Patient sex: M
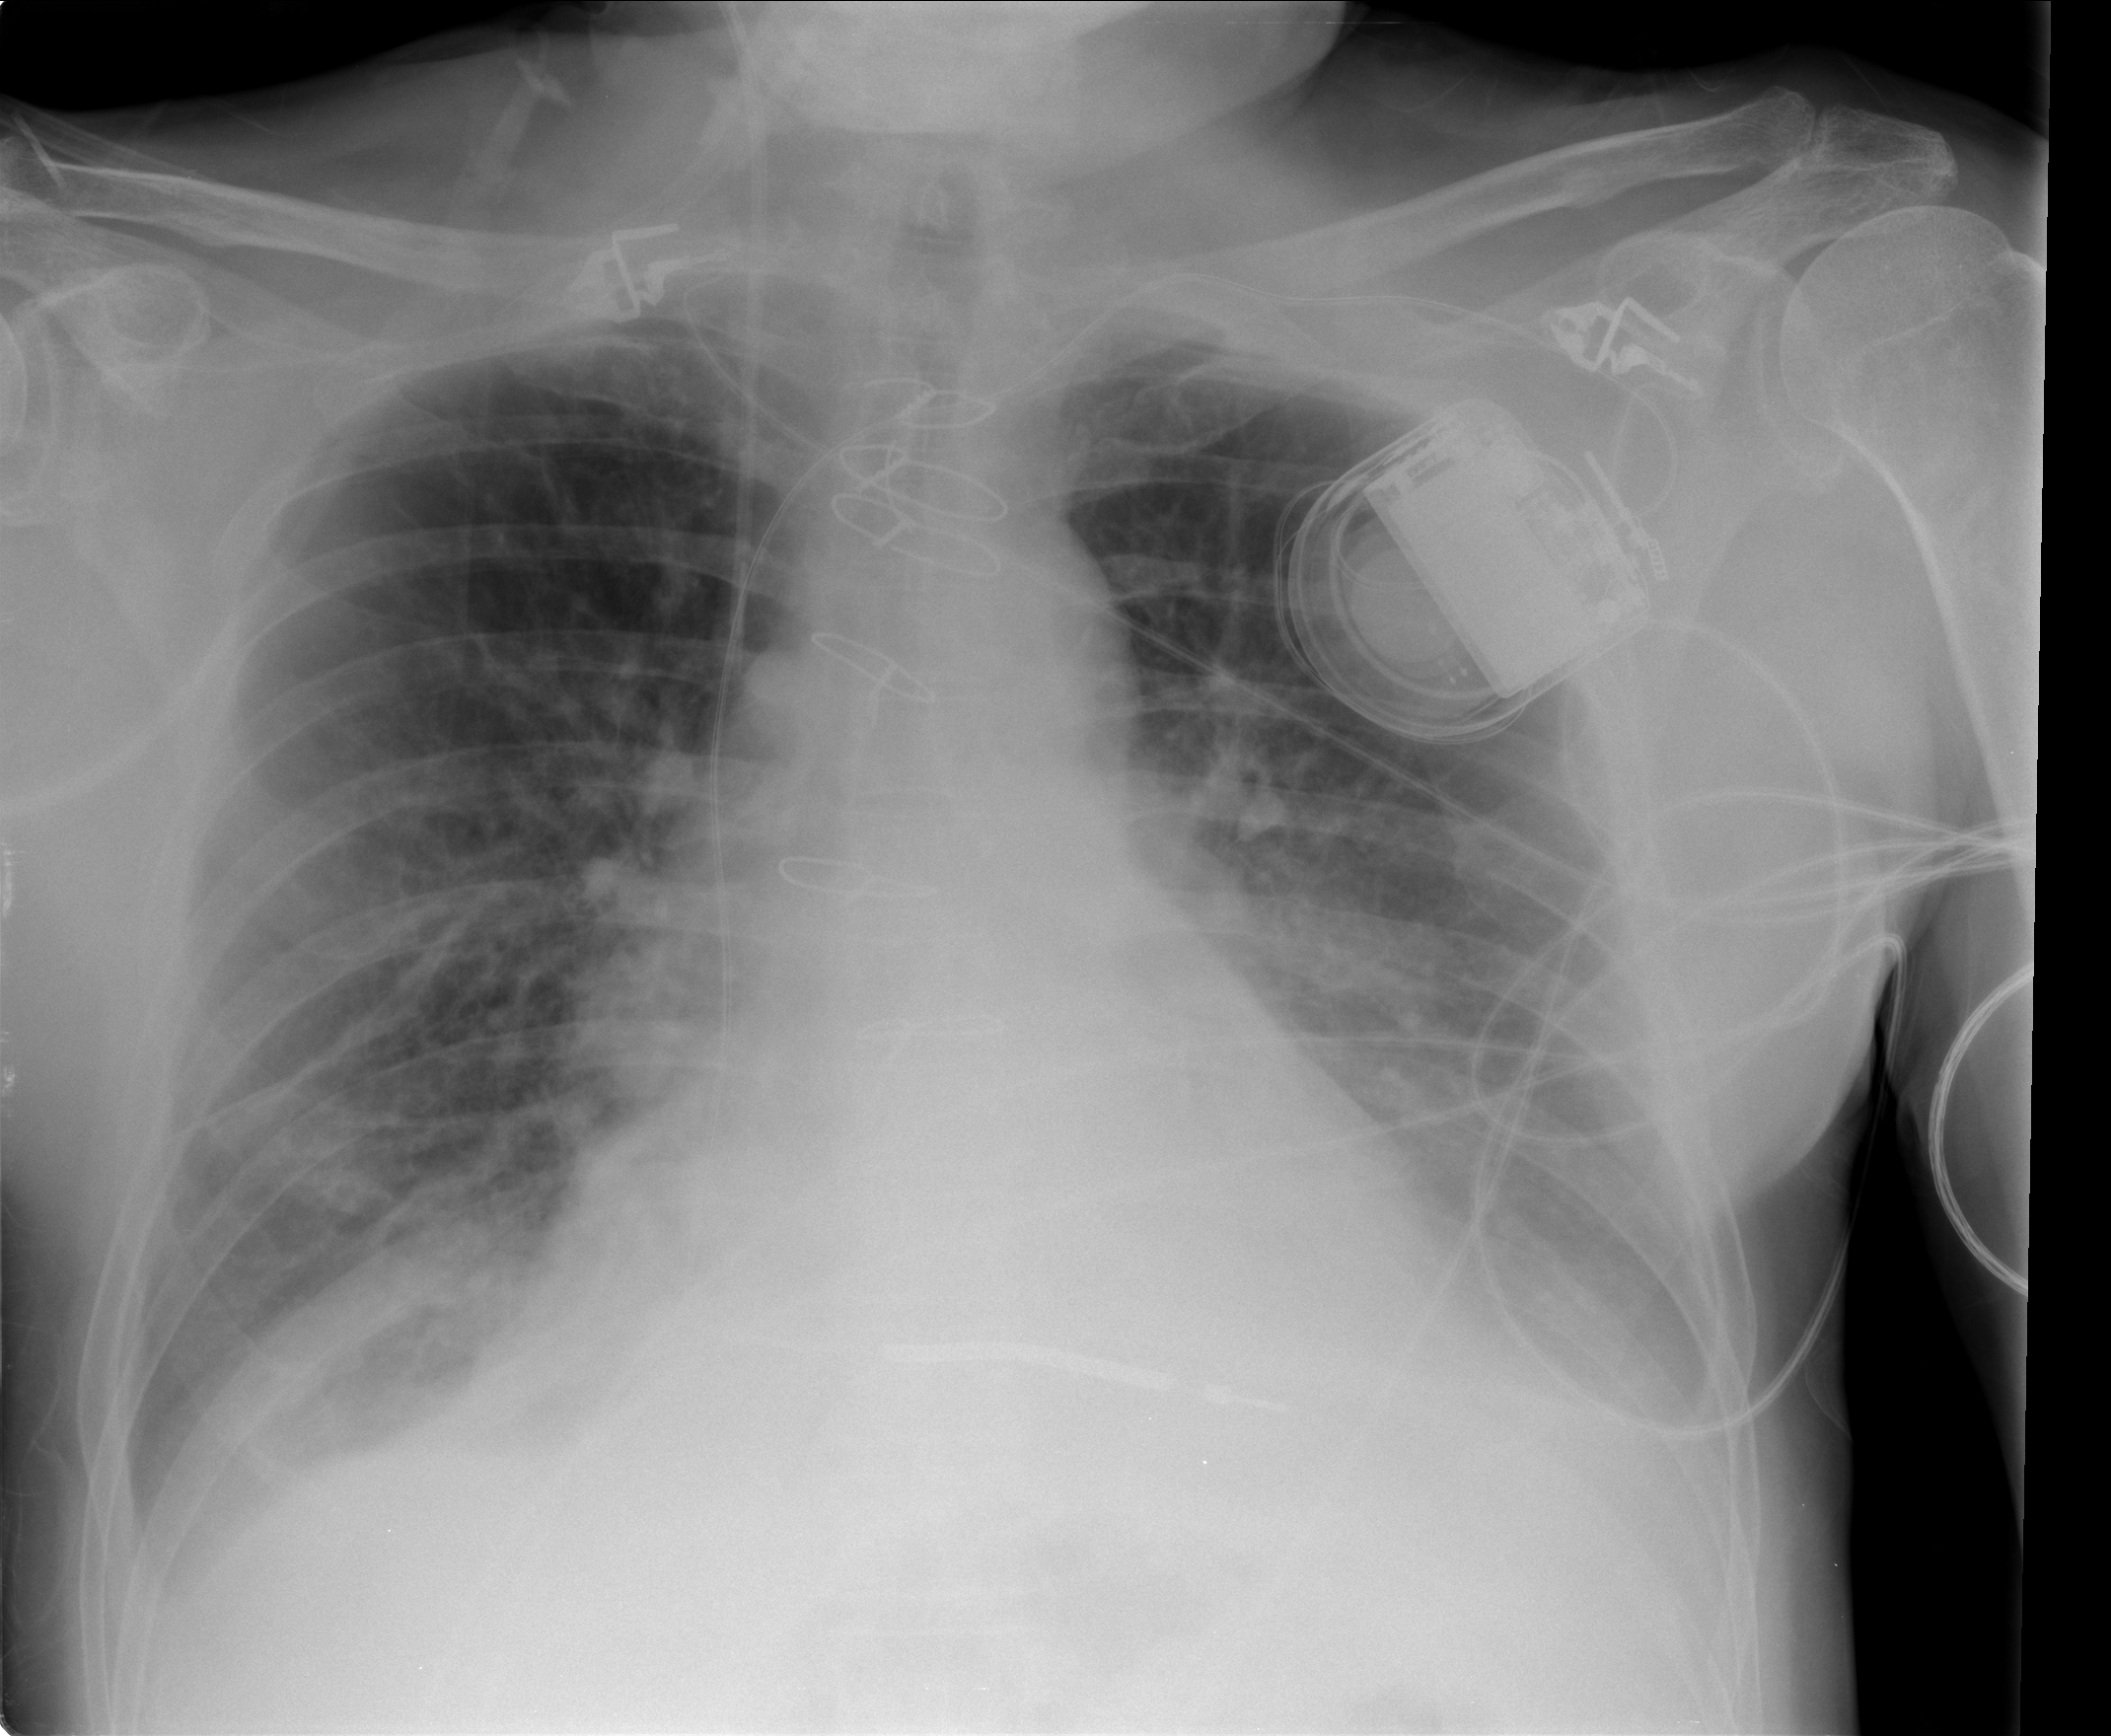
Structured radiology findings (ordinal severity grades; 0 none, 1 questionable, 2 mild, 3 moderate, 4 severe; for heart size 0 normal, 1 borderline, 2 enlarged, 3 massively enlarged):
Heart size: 2
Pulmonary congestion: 2
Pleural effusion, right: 1
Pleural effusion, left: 2
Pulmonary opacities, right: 2
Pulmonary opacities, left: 0
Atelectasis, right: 0
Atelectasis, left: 0